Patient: sex F, age 63
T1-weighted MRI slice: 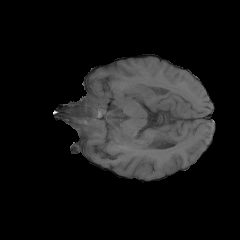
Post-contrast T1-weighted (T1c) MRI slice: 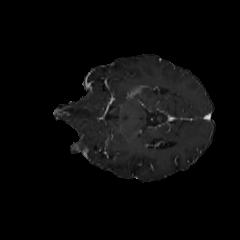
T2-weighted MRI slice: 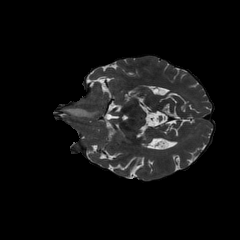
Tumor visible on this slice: yes
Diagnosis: Glioblastoma, IDH-wildtype
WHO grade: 4